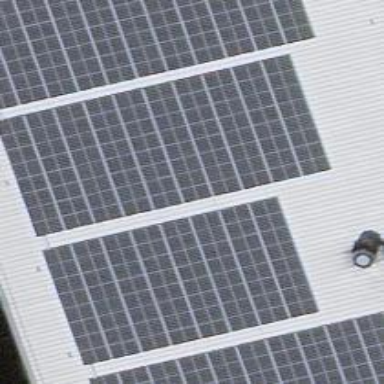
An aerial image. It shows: Solar power generator.